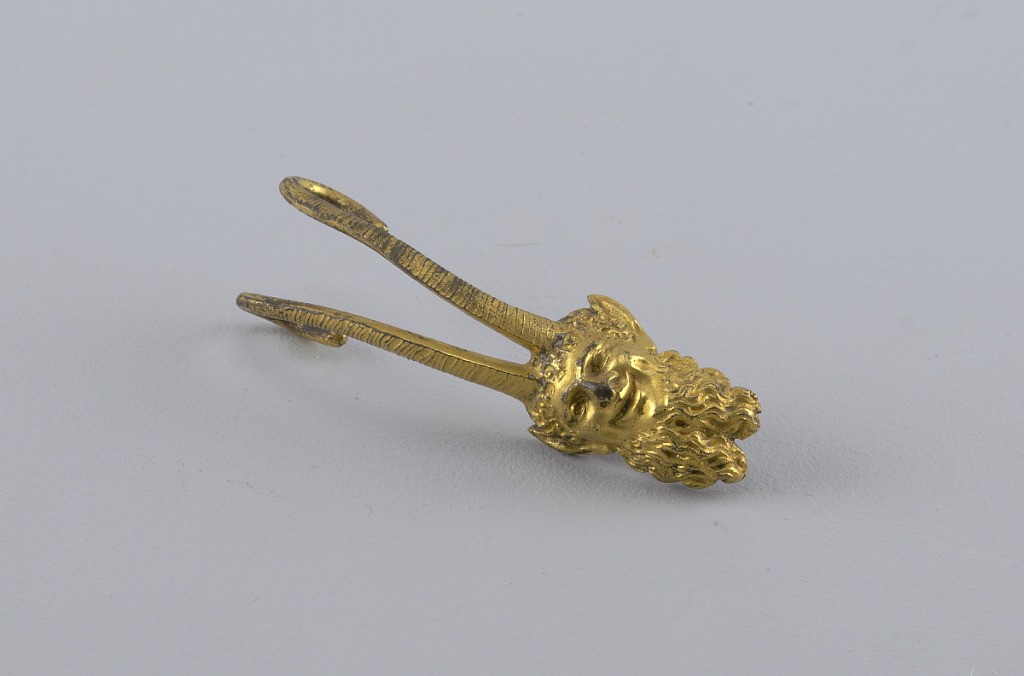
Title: Mount
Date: ca. 1775
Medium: Gilt bronze
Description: Head of a bearded satyr with long horns.